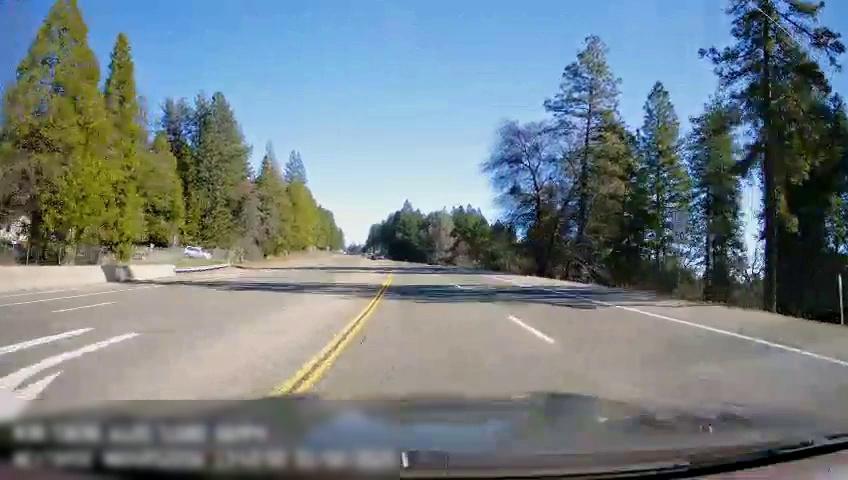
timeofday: Day
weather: Sunny
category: Drivable Space
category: Lanes | Opposite Lane
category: Lanes | Opposite Lane
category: Lanes | Current Lane
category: Lanes | Alternate Lane
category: Lanes | Current Lane
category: Lanes | Alternate Lane
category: Lanes | Opposite Lane